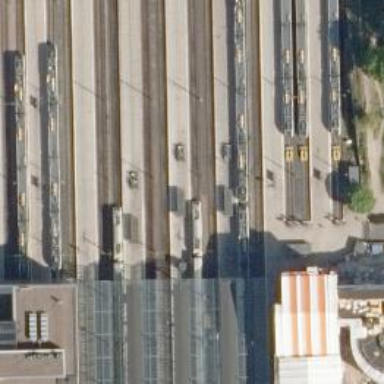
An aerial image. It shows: Railway signal.